Question: I have created a Web API project in VS 2013. Where the Tracing is enabled by default. How can I disable it?
I tried few things in webapi.config, but didn't work out.
Thanks in Advance :)
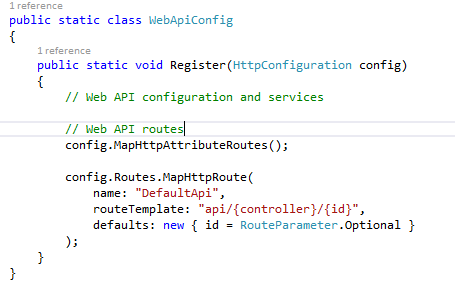
Answer: Remove the line 'config.EnableSystemDiagnosticsTracing();' that is probably in your WebApiConfig file.